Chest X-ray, PA view. Patient: 9 years old, sex M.
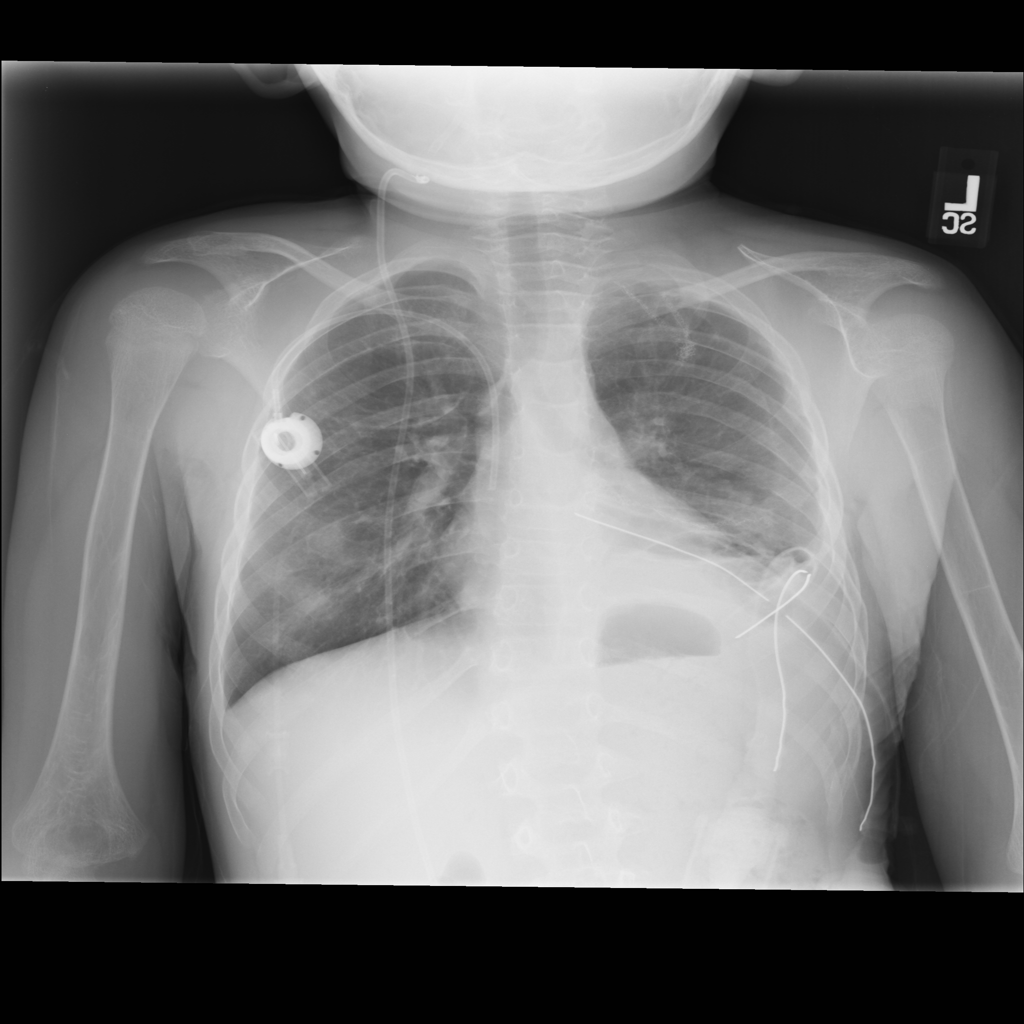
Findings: No Finding